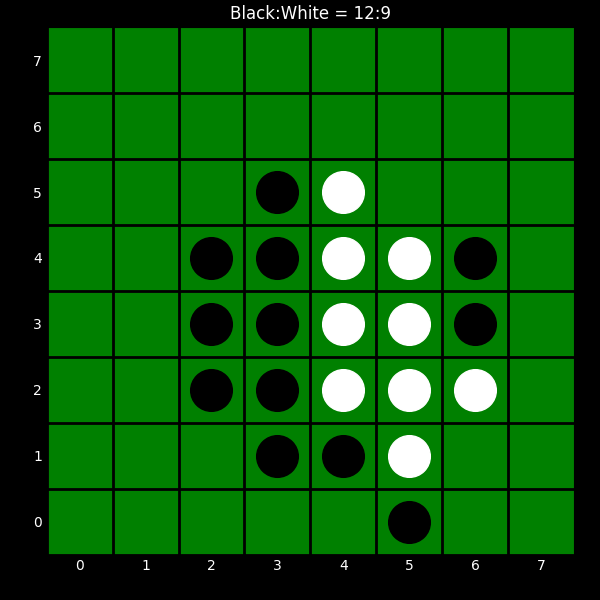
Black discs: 12
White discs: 9